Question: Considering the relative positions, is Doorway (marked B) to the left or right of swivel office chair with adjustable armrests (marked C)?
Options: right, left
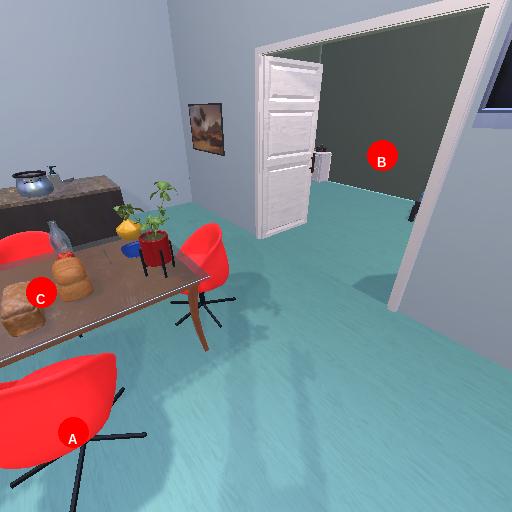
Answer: right